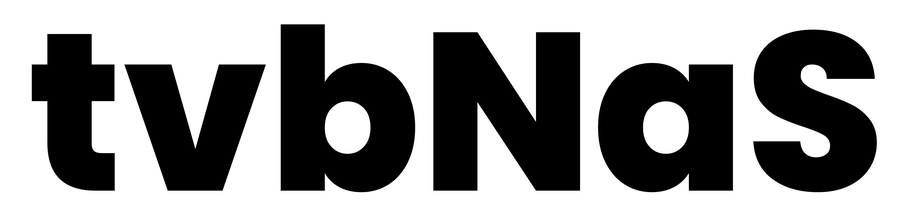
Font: Poppins-ExtraBold